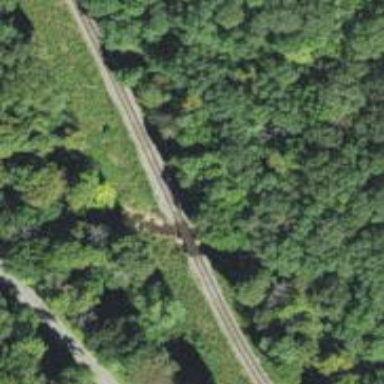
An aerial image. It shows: Preserved railway bridge.